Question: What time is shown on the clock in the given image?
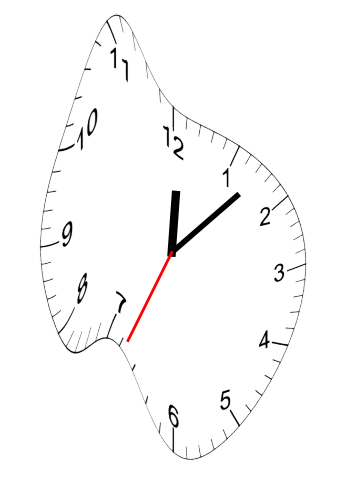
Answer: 12:07:34